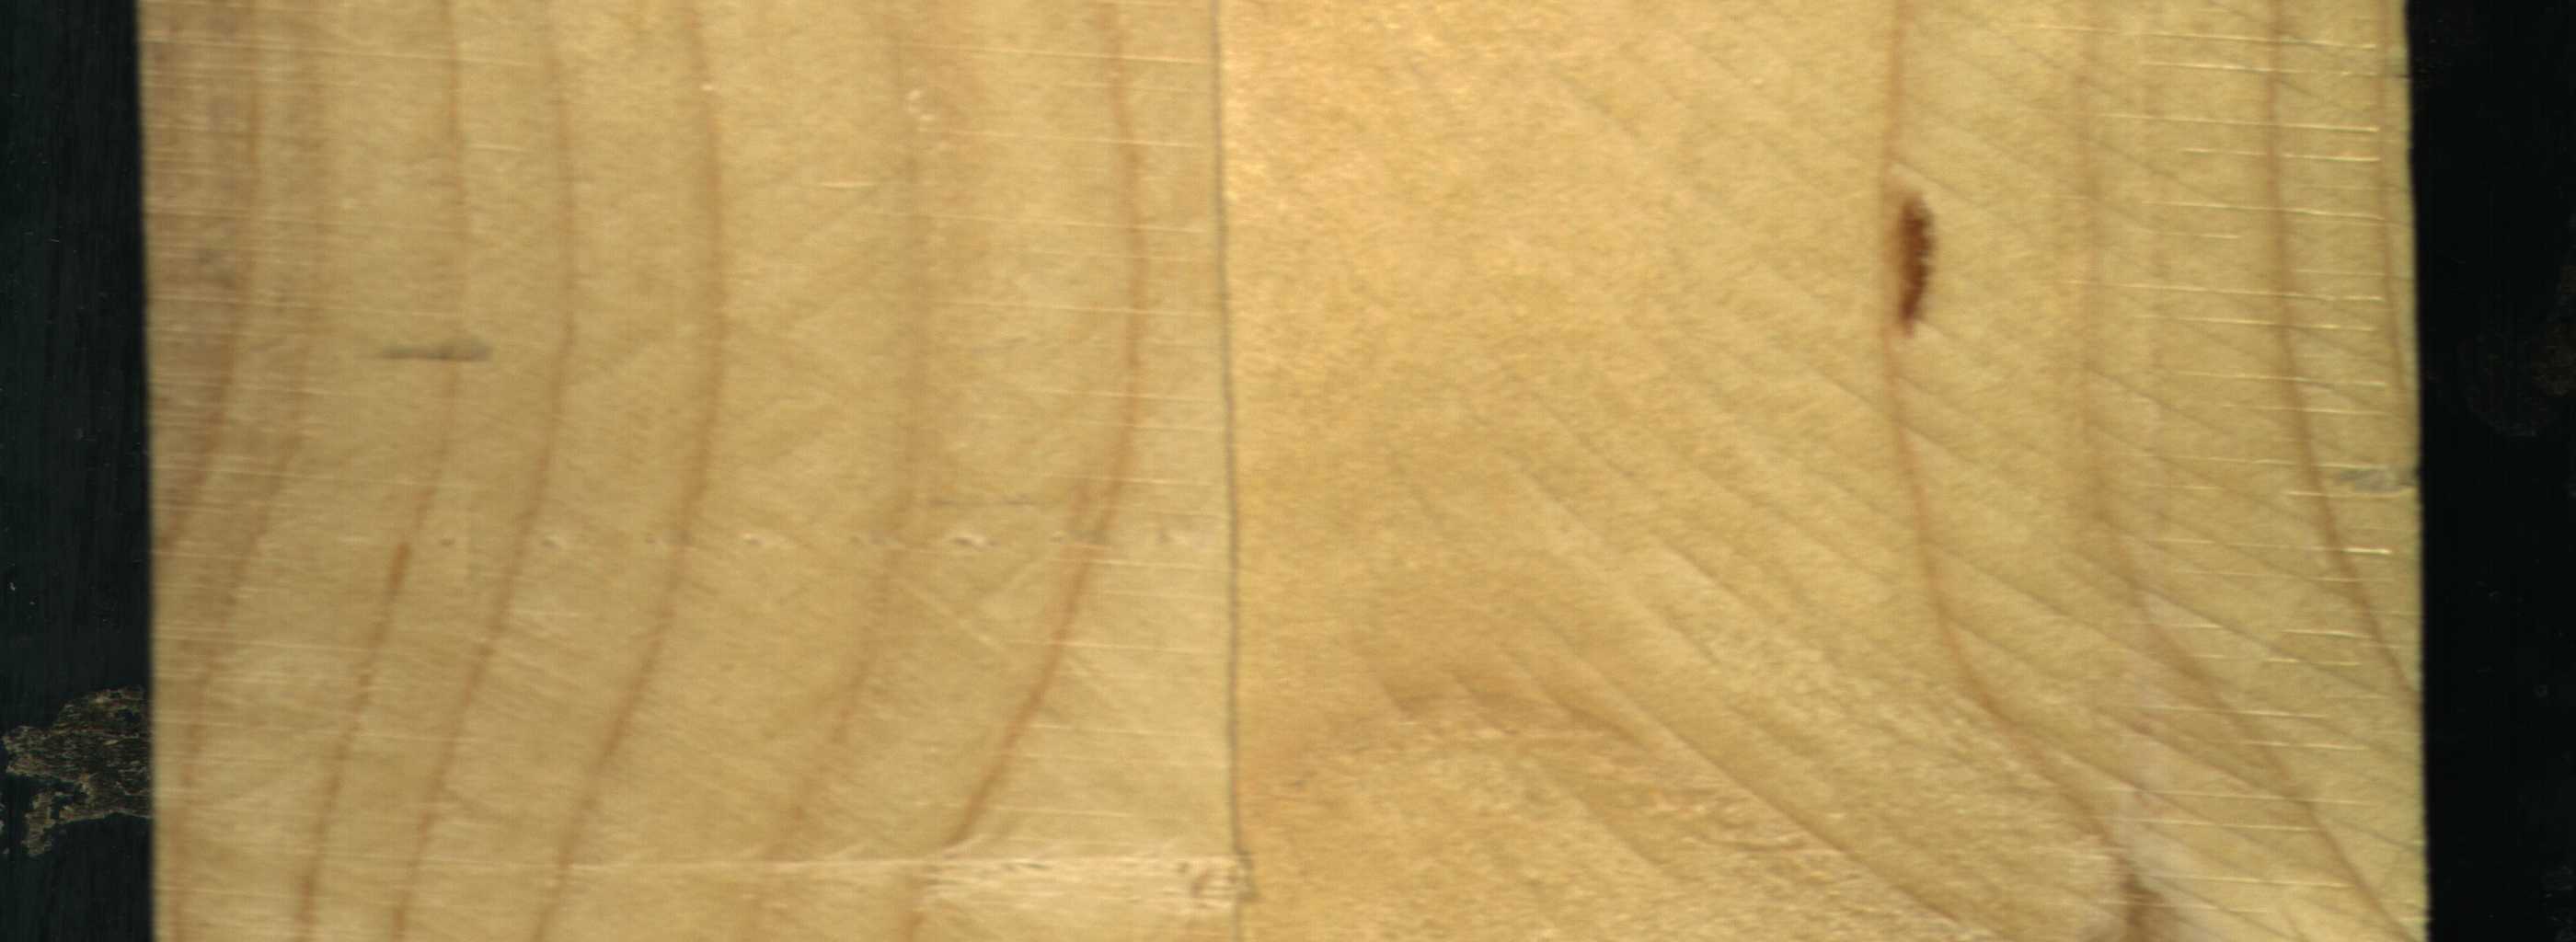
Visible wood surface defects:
resin